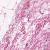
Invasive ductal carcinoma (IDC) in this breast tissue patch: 0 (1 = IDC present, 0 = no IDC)